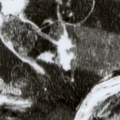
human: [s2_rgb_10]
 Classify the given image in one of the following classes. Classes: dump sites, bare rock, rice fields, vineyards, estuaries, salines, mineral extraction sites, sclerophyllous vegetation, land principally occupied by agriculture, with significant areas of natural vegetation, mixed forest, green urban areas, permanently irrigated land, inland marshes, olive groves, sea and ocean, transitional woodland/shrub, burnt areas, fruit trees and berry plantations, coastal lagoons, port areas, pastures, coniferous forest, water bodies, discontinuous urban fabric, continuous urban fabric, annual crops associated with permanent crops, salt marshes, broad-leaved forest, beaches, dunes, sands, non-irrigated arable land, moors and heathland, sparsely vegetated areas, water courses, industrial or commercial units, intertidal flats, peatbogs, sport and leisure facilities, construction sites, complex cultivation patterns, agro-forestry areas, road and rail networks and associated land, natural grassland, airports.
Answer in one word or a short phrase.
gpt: coniferous forest, peatbogs, water courses